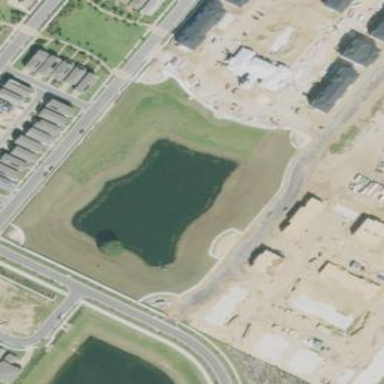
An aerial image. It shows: Pond surrounded by natural water.